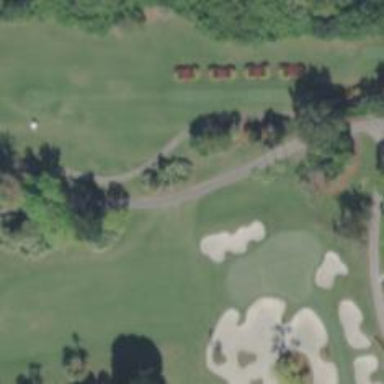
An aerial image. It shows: Service road designated as golf cart path.